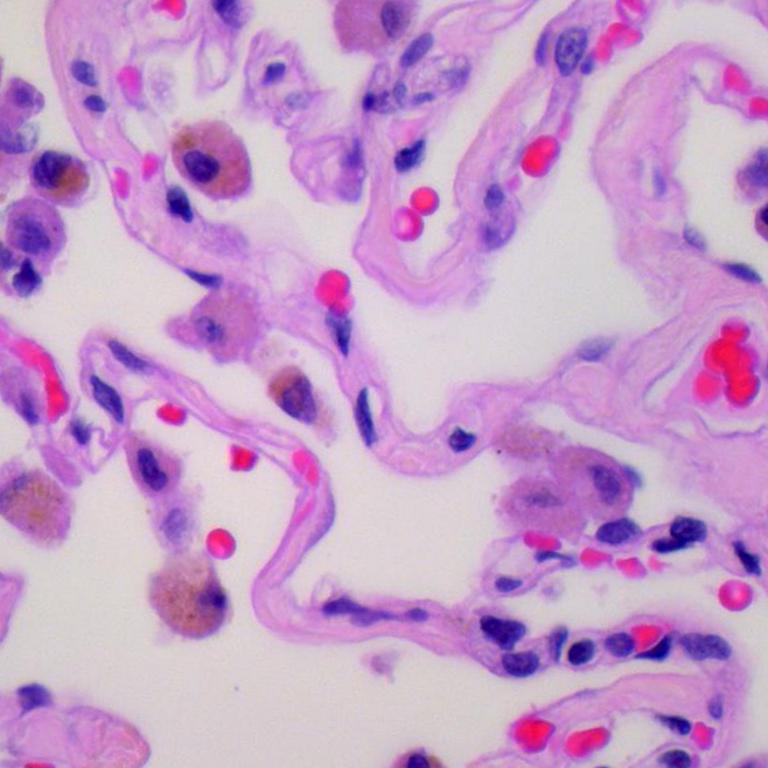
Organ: lung
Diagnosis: benign